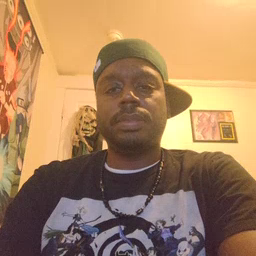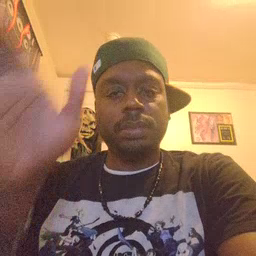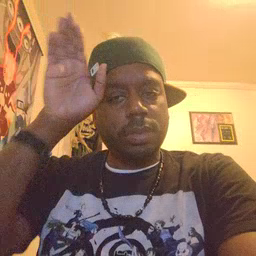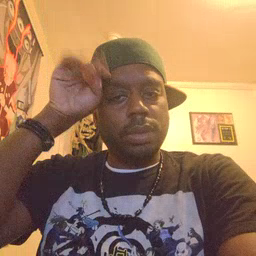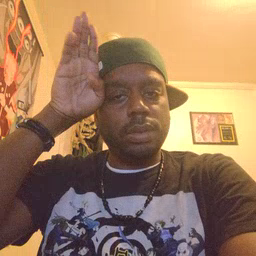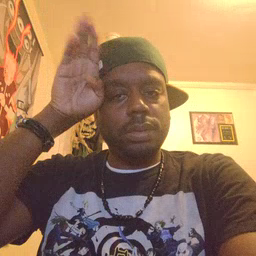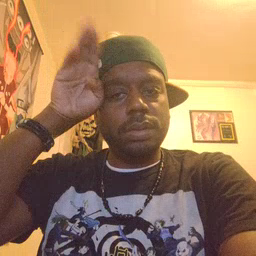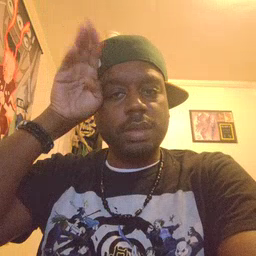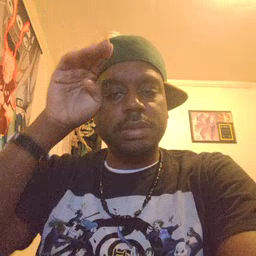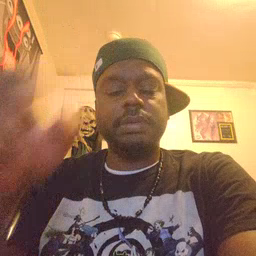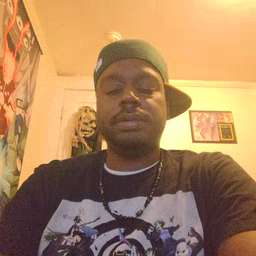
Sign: donkey